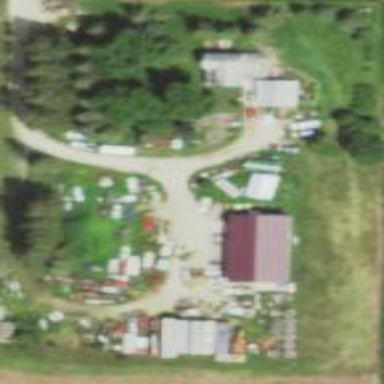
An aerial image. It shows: Farmyard area.